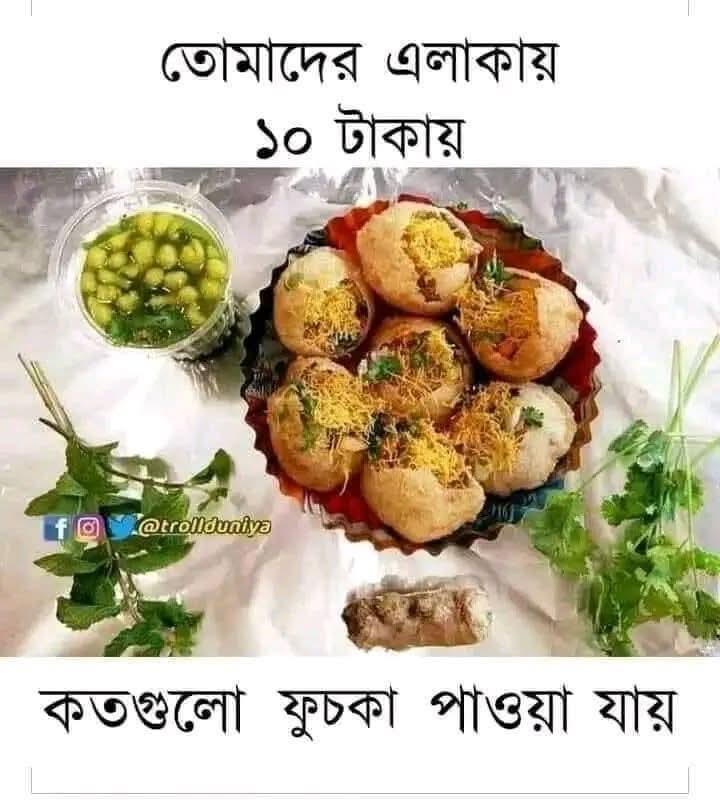
Text: তোমাদের এলাকায় ১০ টাকায়
কতগুলো ফুচকা পাওয়া যায়
Label: Non Hate